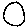
Label: circle